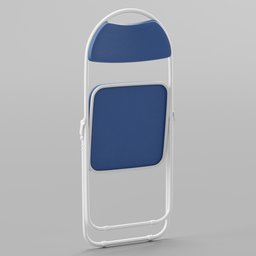
Label: furniture